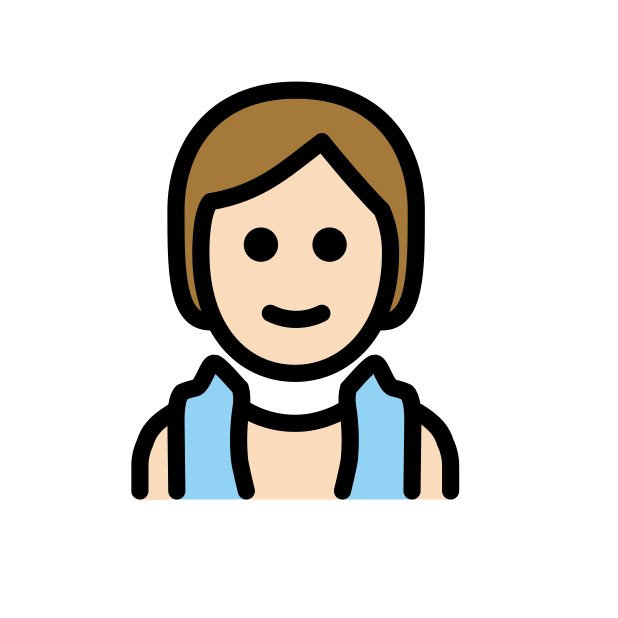
person in steamy room: light skin tone